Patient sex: M
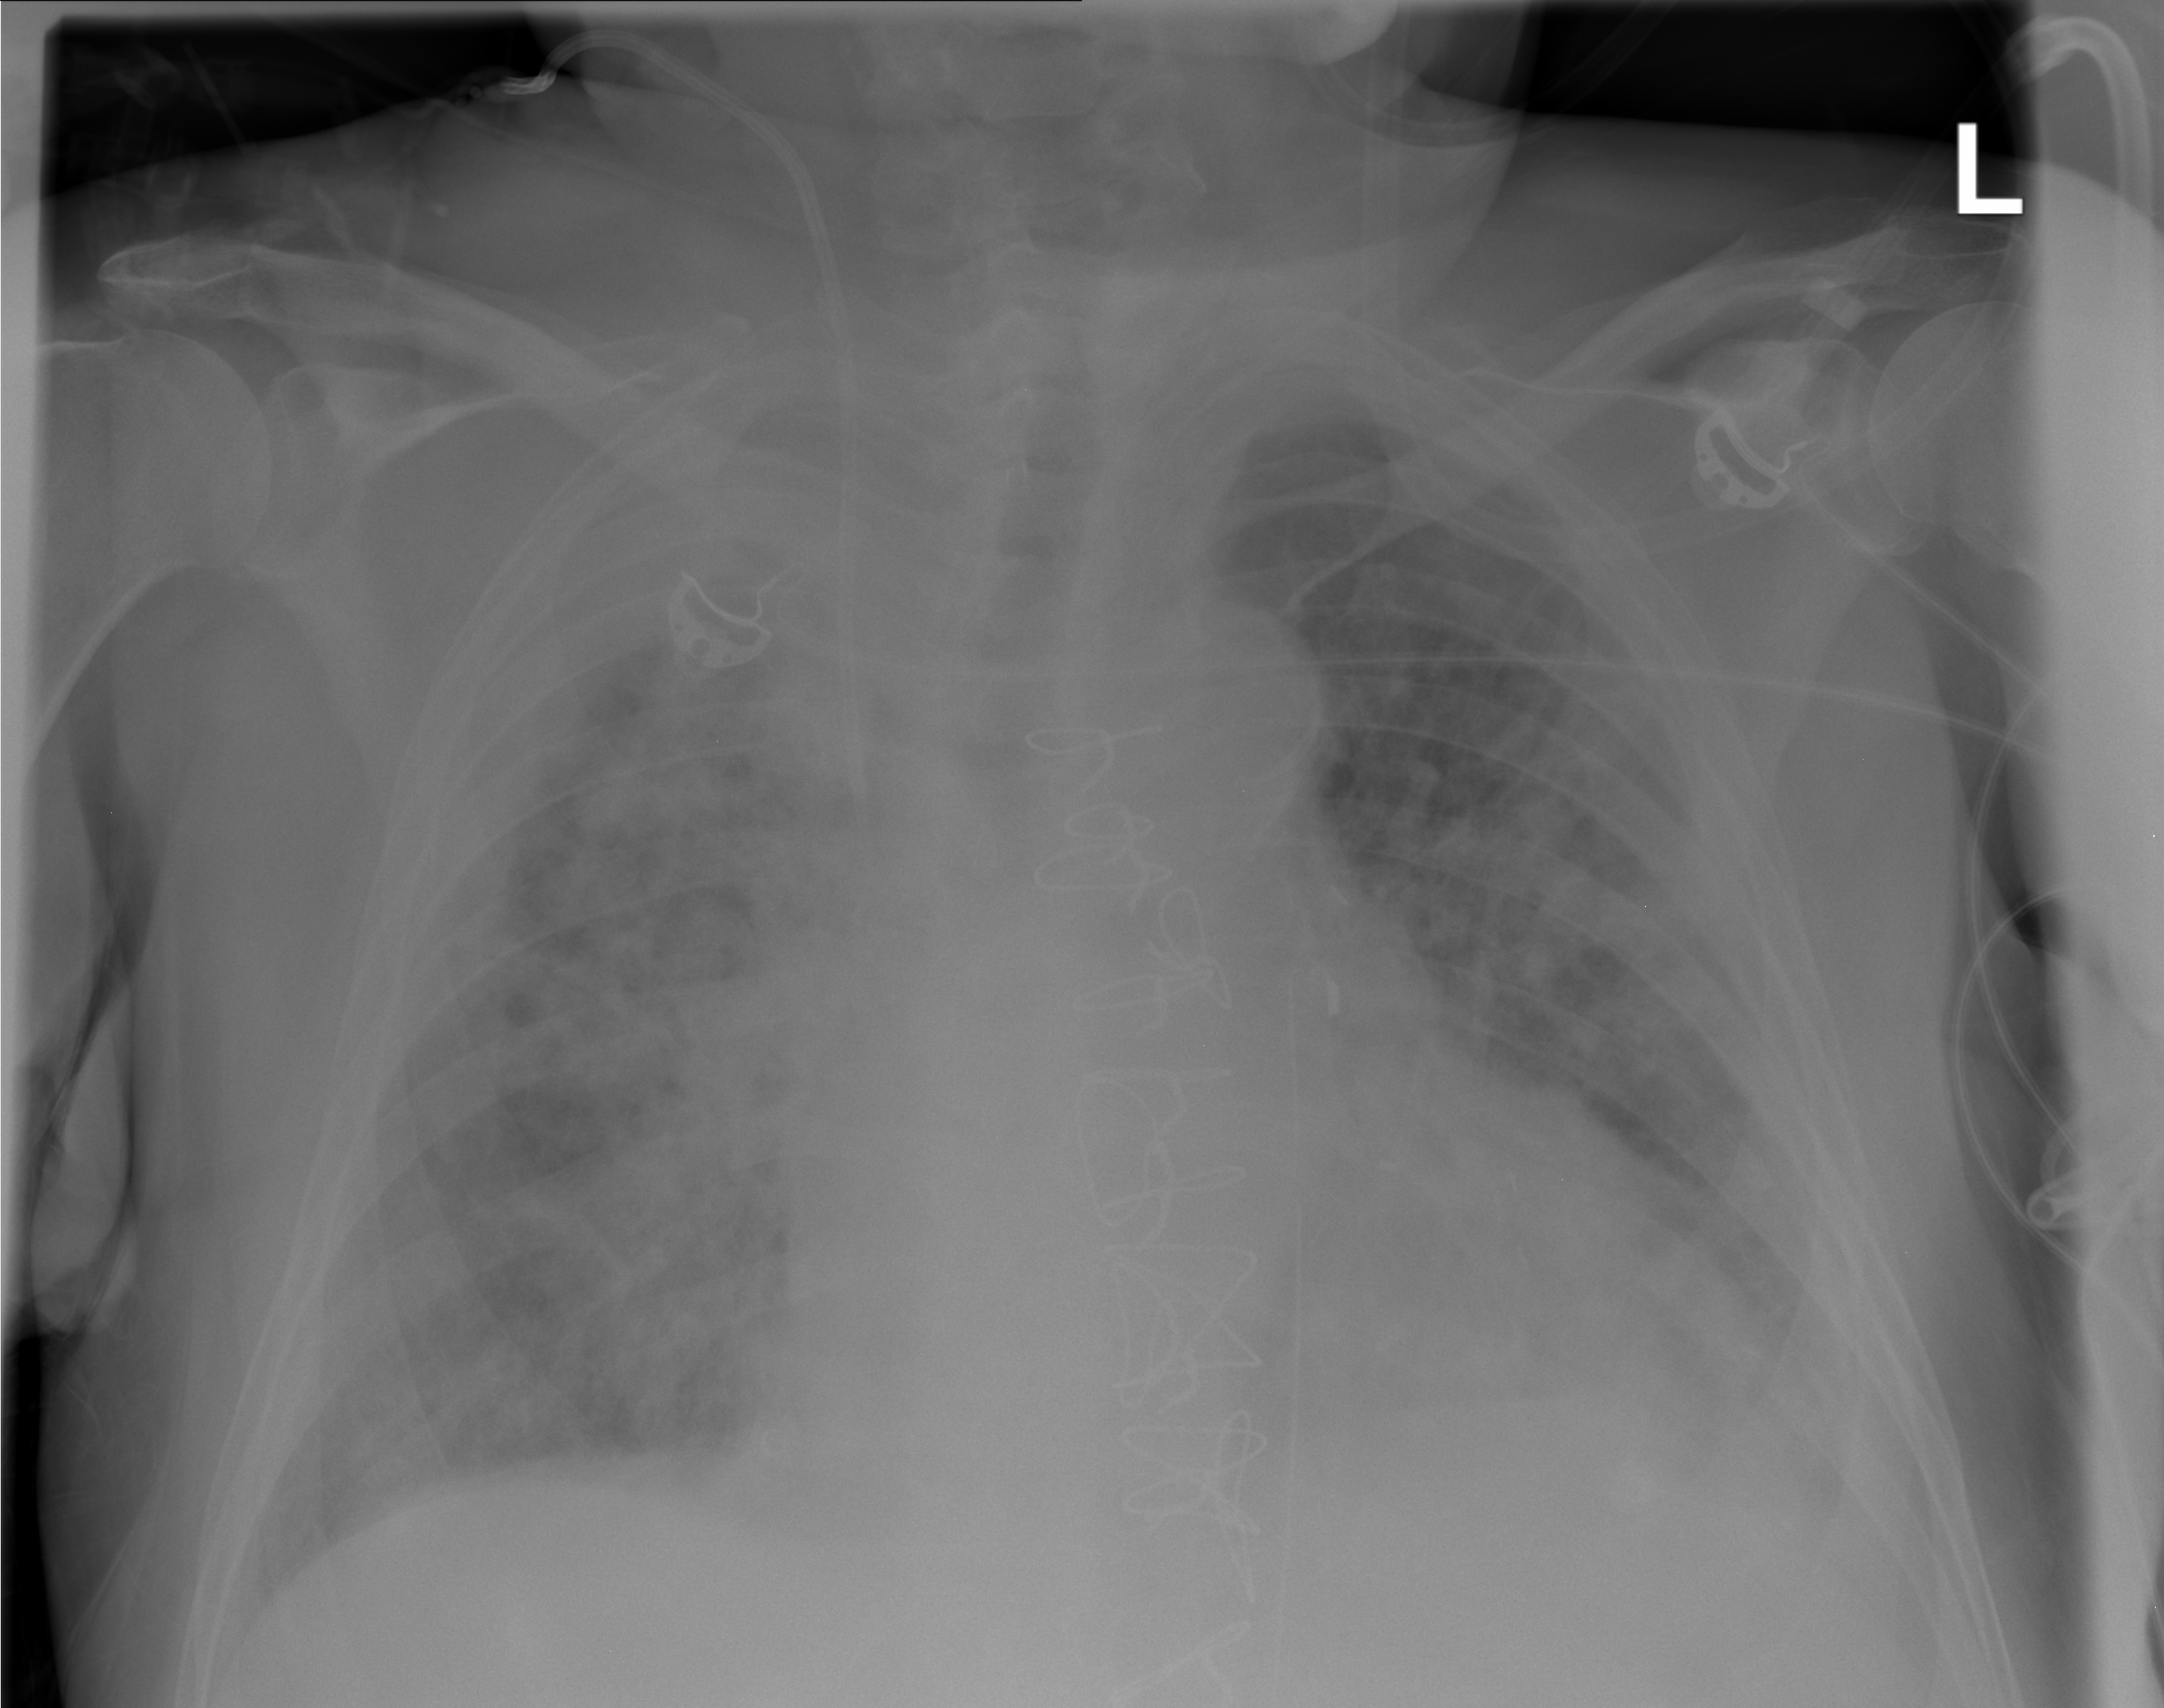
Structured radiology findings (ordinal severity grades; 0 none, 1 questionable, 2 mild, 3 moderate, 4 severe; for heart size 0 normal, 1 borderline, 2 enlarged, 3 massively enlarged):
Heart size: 2
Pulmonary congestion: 2
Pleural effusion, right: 2
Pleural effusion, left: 2
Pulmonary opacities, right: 3
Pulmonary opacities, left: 3
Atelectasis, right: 3
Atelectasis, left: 2